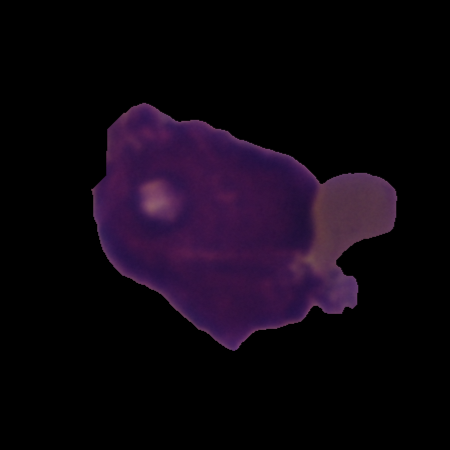
Label: healthy